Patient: sex F, age 57
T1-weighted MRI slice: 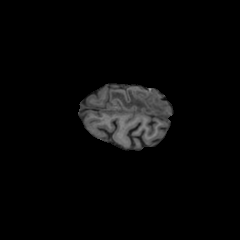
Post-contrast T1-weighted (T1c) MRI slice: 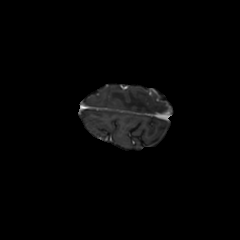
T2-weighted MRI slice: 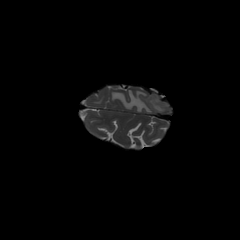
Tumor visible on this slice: yes
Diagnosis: Glioblastoma, IDH-wildtype
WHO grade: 4